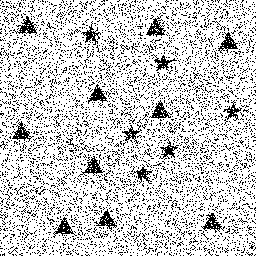
Squares: 0
Triangles: 10
Stars: 6
Total shapes: 16